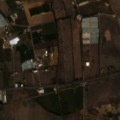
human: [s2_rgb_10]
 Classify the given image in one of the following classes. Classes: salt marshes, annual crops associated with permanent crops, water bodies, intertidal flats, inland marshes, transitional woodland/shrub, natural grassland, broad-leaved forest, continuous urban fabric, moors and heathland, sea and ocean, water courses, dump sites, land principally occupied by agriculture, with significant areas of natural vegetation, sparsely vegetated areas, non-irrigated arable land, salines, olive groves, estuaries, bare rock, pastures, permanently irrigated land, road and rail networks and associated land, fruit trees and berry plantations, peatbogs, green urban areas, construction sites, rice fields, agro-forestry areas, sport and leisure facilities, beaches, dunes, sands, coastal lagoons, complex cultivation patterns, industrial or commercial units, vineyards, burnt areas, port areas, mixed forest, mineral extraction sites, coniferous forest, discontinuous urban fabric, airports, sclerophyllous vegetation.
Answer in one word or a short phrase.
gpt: permanently irrigated land, pastures, complex cultivation patterns, salines